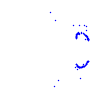
Particle: proton